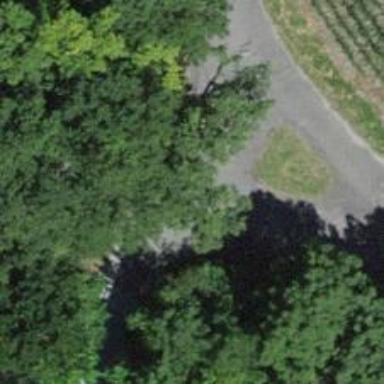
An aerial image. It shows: Unclassified road with fine gravel surface.